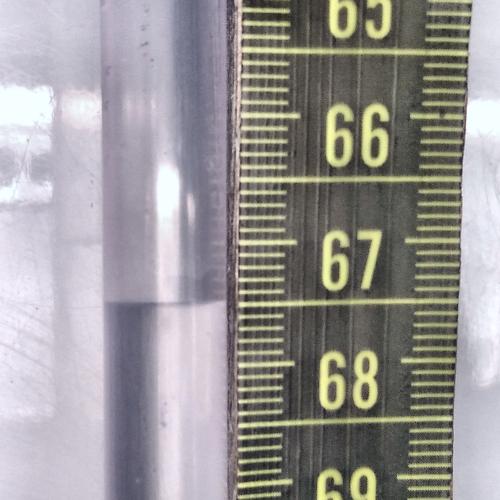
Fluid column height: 67.5 cm